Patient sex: F
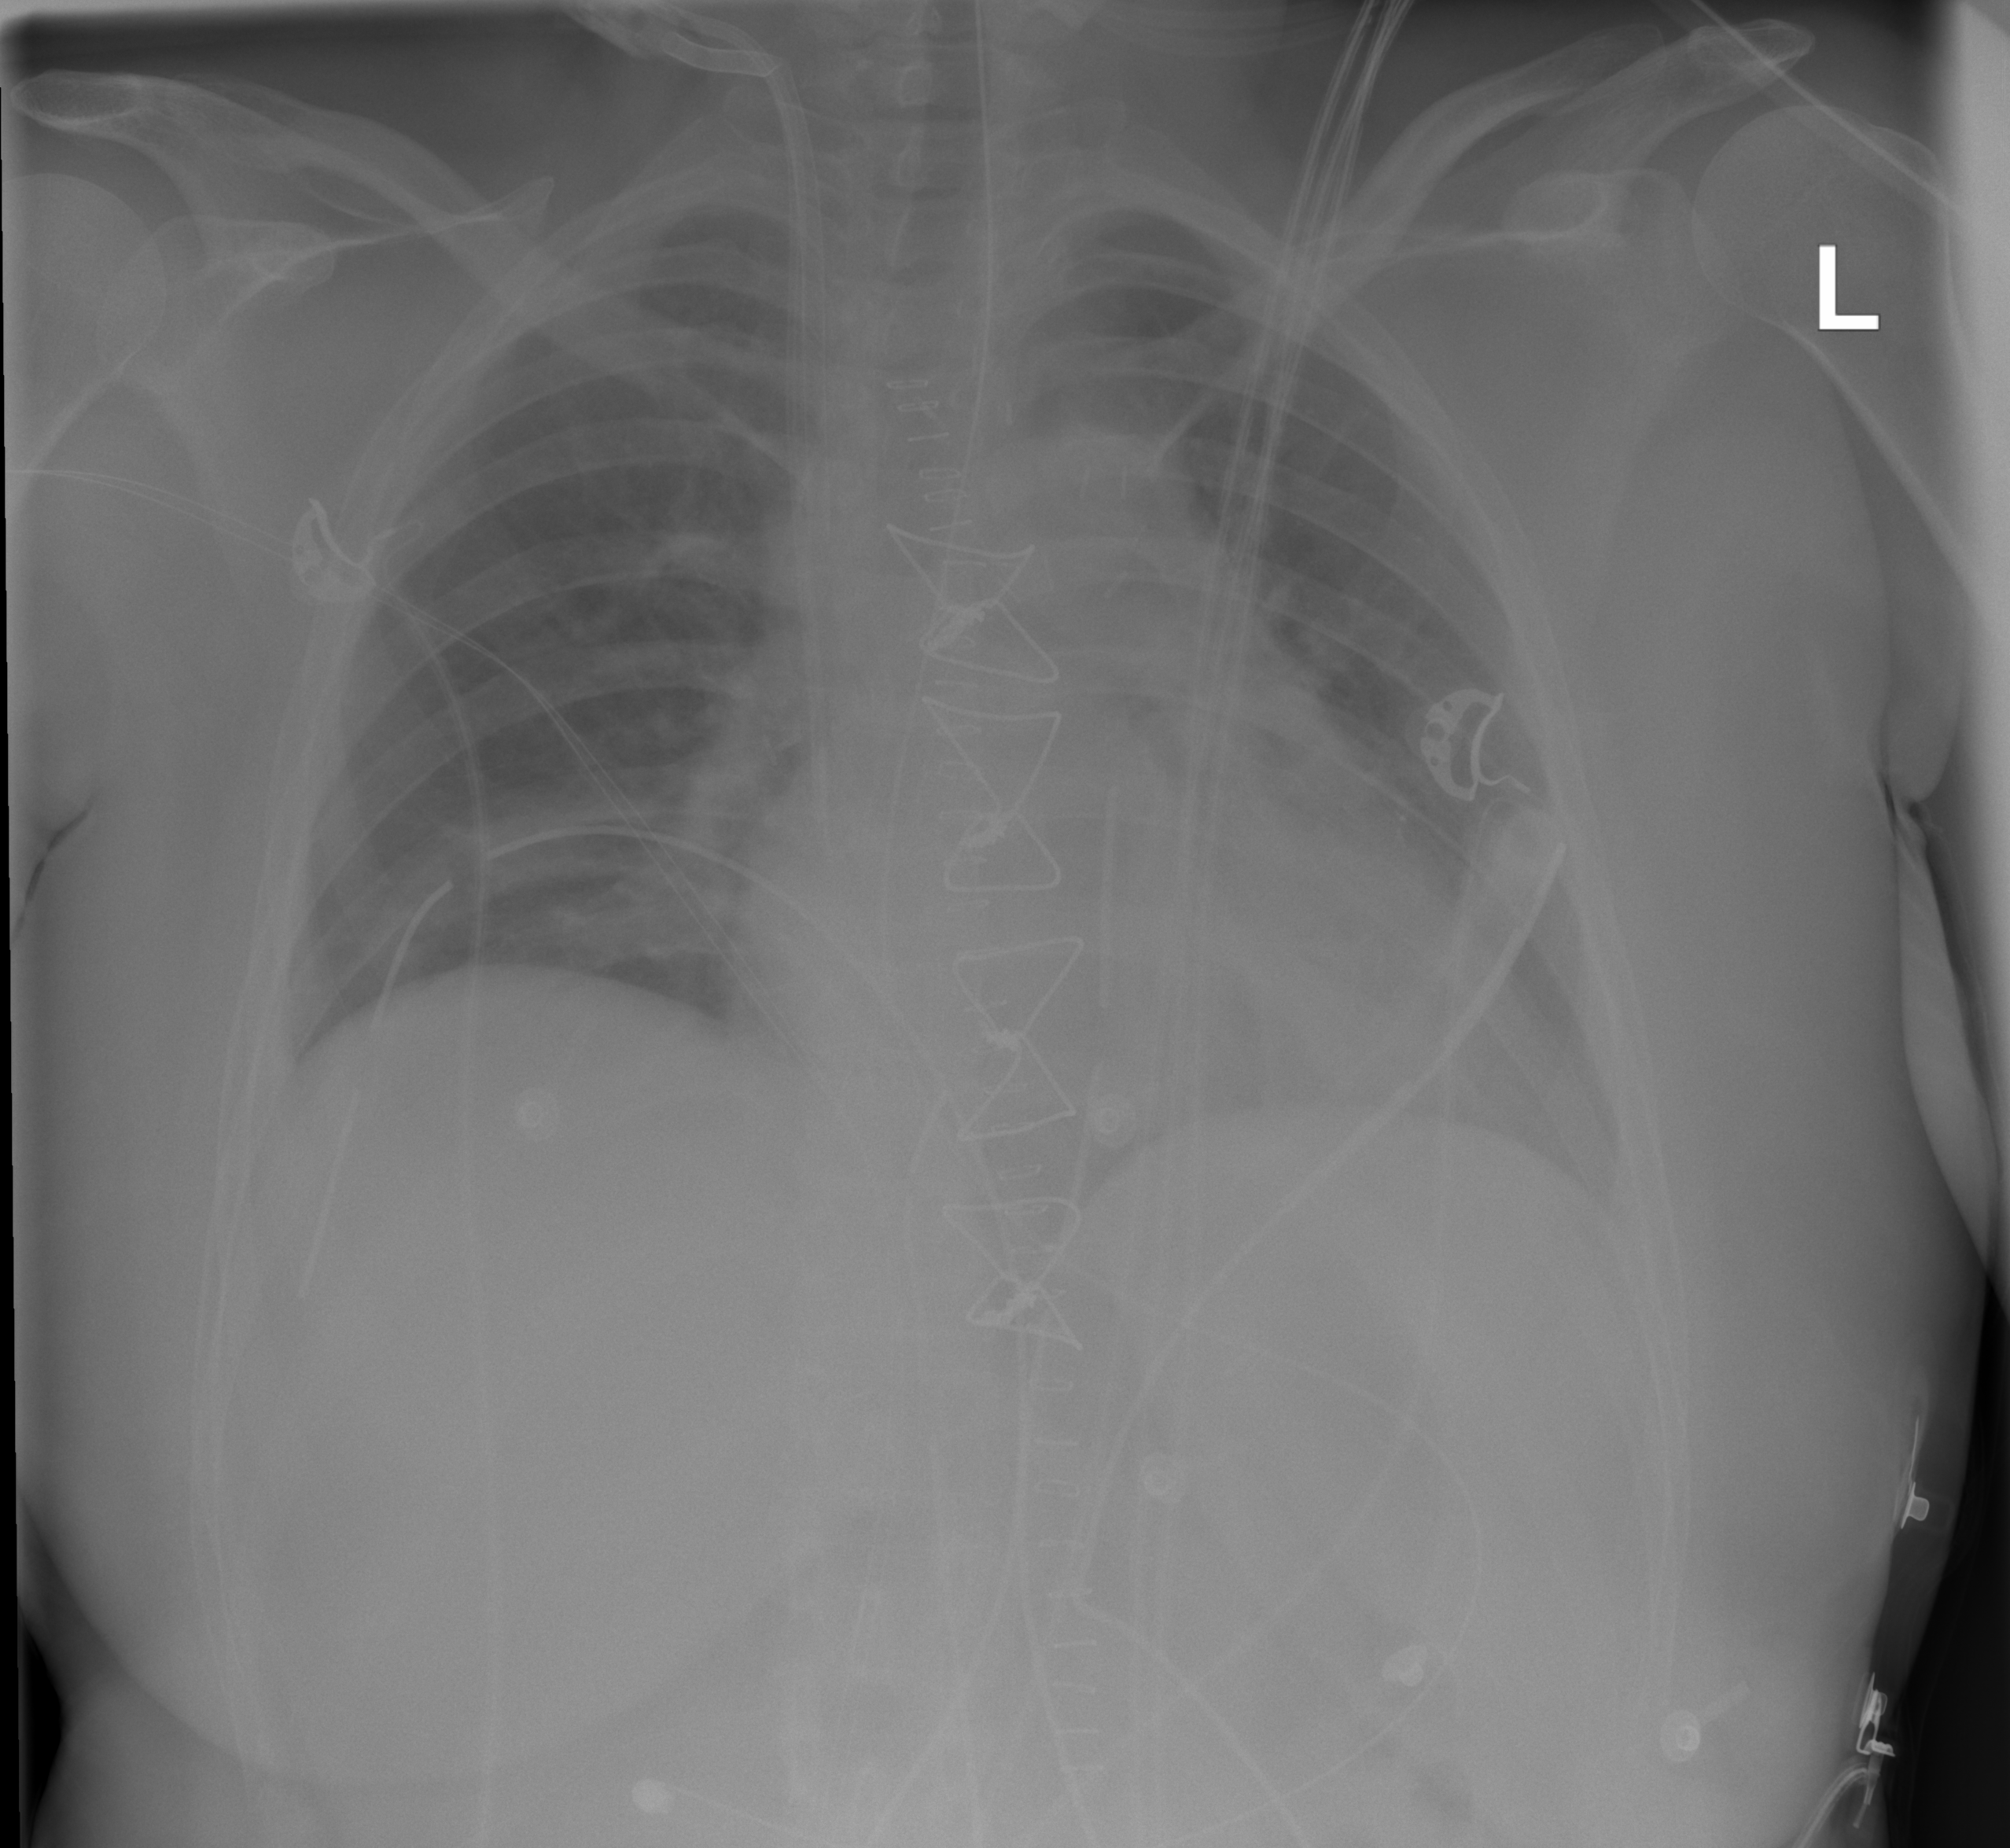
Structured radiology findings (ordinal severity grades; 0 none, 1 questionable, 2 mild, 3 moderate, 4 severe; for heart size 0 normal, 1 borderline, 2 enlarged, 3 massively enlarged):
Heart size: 0
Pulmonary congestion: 0
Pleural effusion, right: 0
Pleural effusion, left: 0
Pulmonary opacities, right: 0
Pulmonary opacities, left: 0
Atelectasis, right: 2
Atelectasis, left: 0